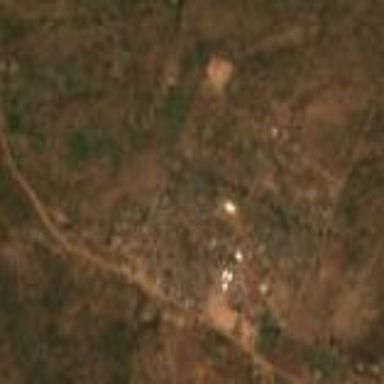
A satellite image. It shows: Residential area within refugee camp.